Interaction volume radius: 5 \u00c5
Interaction volume height: 30 \u00c5
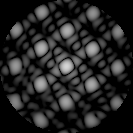
Disorder parameter: 0.08806